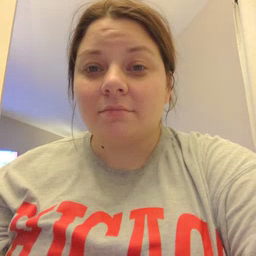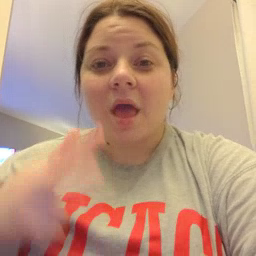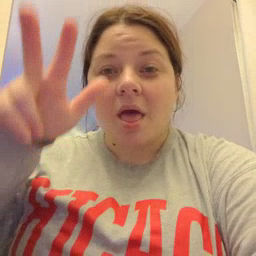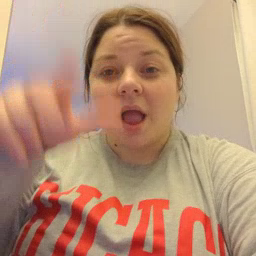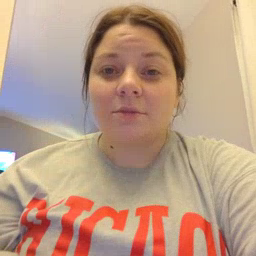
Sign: helicopter